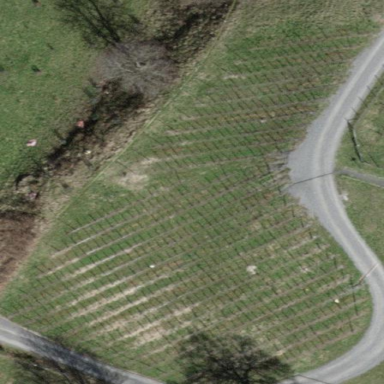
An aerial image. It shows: Vineyard.